Question: With Xcode 6, w:Any and H:Any, i want to make a view that can be scrolled horizontally, there is 4 view in the scrollview placed horizontally, and one is take full width, (see picture)
How to achieve this with Xcode 6 new universal layout paradigm?
i mean, i am confused with what constraints i should use for each element to make it work

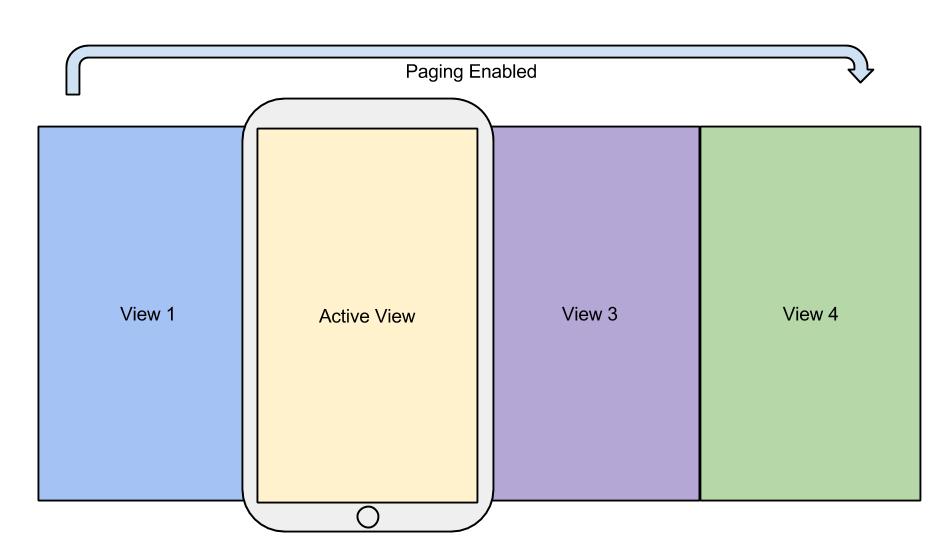
Answer: As in Xcode 5 you need to make the contents of the scroll view a multiple of the outside of the scroll view, and both the scroll view and content view need there bounds to be fully constrained.
To do this for different width screens:
- - - - - -
<URL>